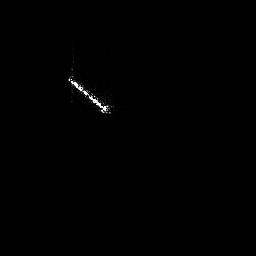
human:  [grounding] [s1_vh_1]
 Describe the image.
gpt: In the satellite image, there is  <ref>1 large ship </ref> <box>[[25, 20, 43, 43, 0]]</box> located at center.